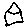
Label: house